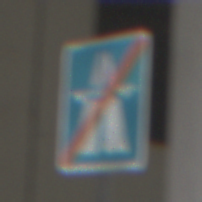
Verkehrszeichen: EndeAutbahn
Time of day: Midday
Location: Roofed (Urban)
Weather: Overcast
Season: NotSpecified
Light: Artificial